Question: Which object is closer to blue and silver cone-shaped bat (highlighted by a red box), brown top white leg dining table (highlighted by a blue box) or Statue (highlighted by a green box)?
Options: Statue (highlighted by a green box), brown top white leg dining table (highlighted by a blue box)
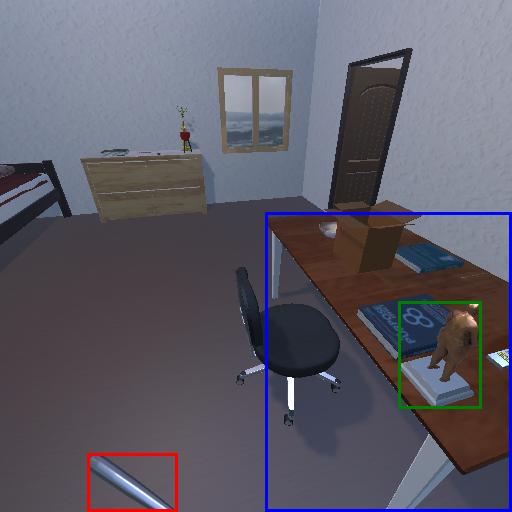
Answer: Statue (highlighted by a green box)